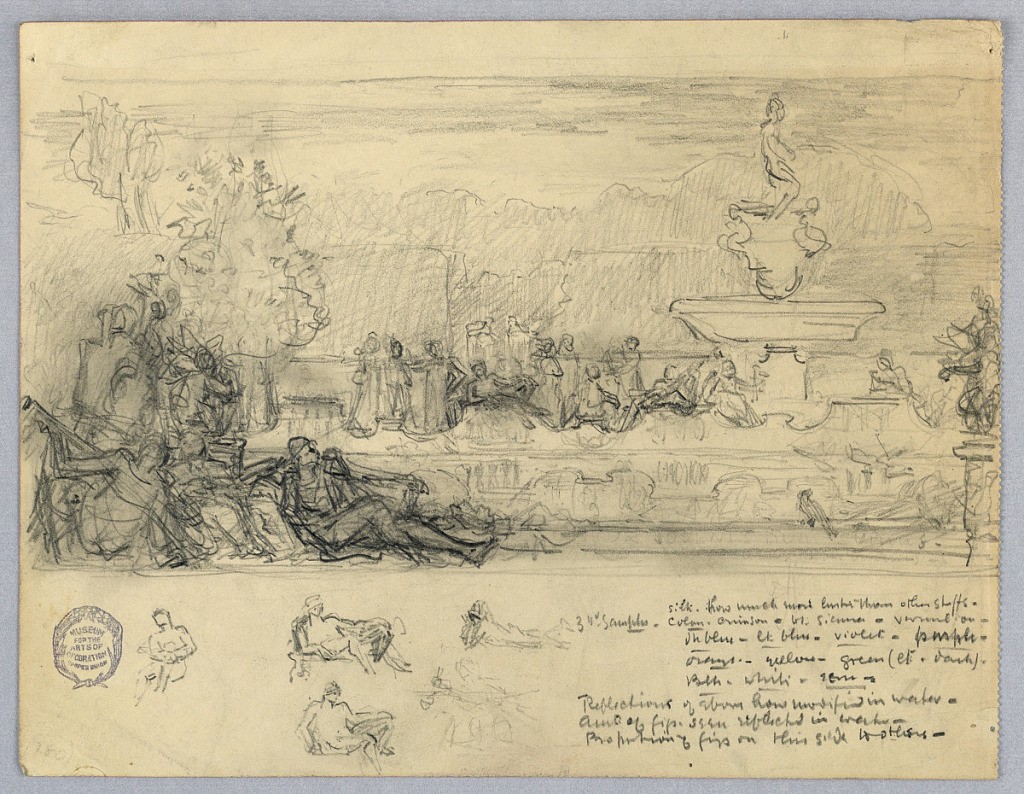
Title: Study for a Mural or Panel
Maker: Francis Augustus Lathrop, American, 1849–1909
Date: ca. 1895
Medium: Graphite on paper
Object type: Drawing
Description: A garden, with a large fountain, right. Groups of figures center and lower left. Wall and trees beyond. Below, single figures and notes on colors.